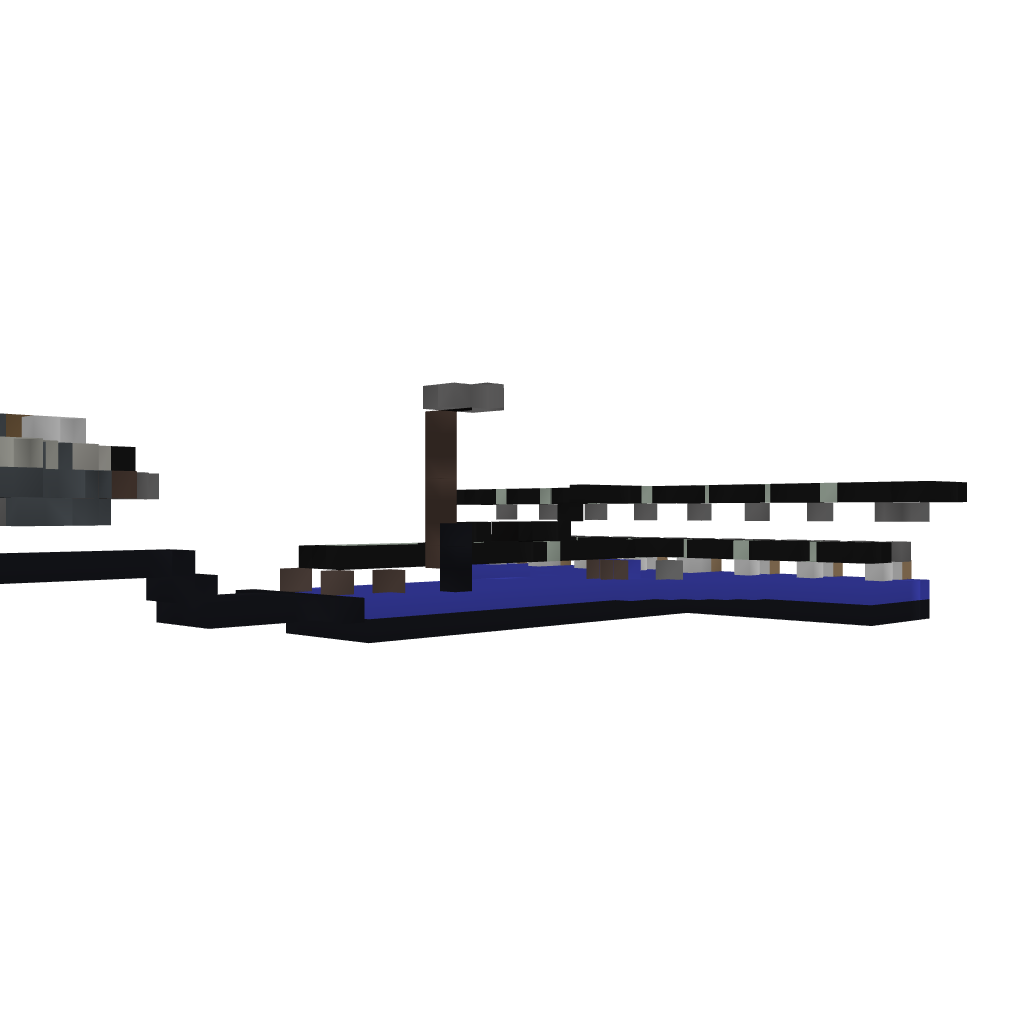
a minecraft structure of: Gun-Ship2.0